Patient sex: F
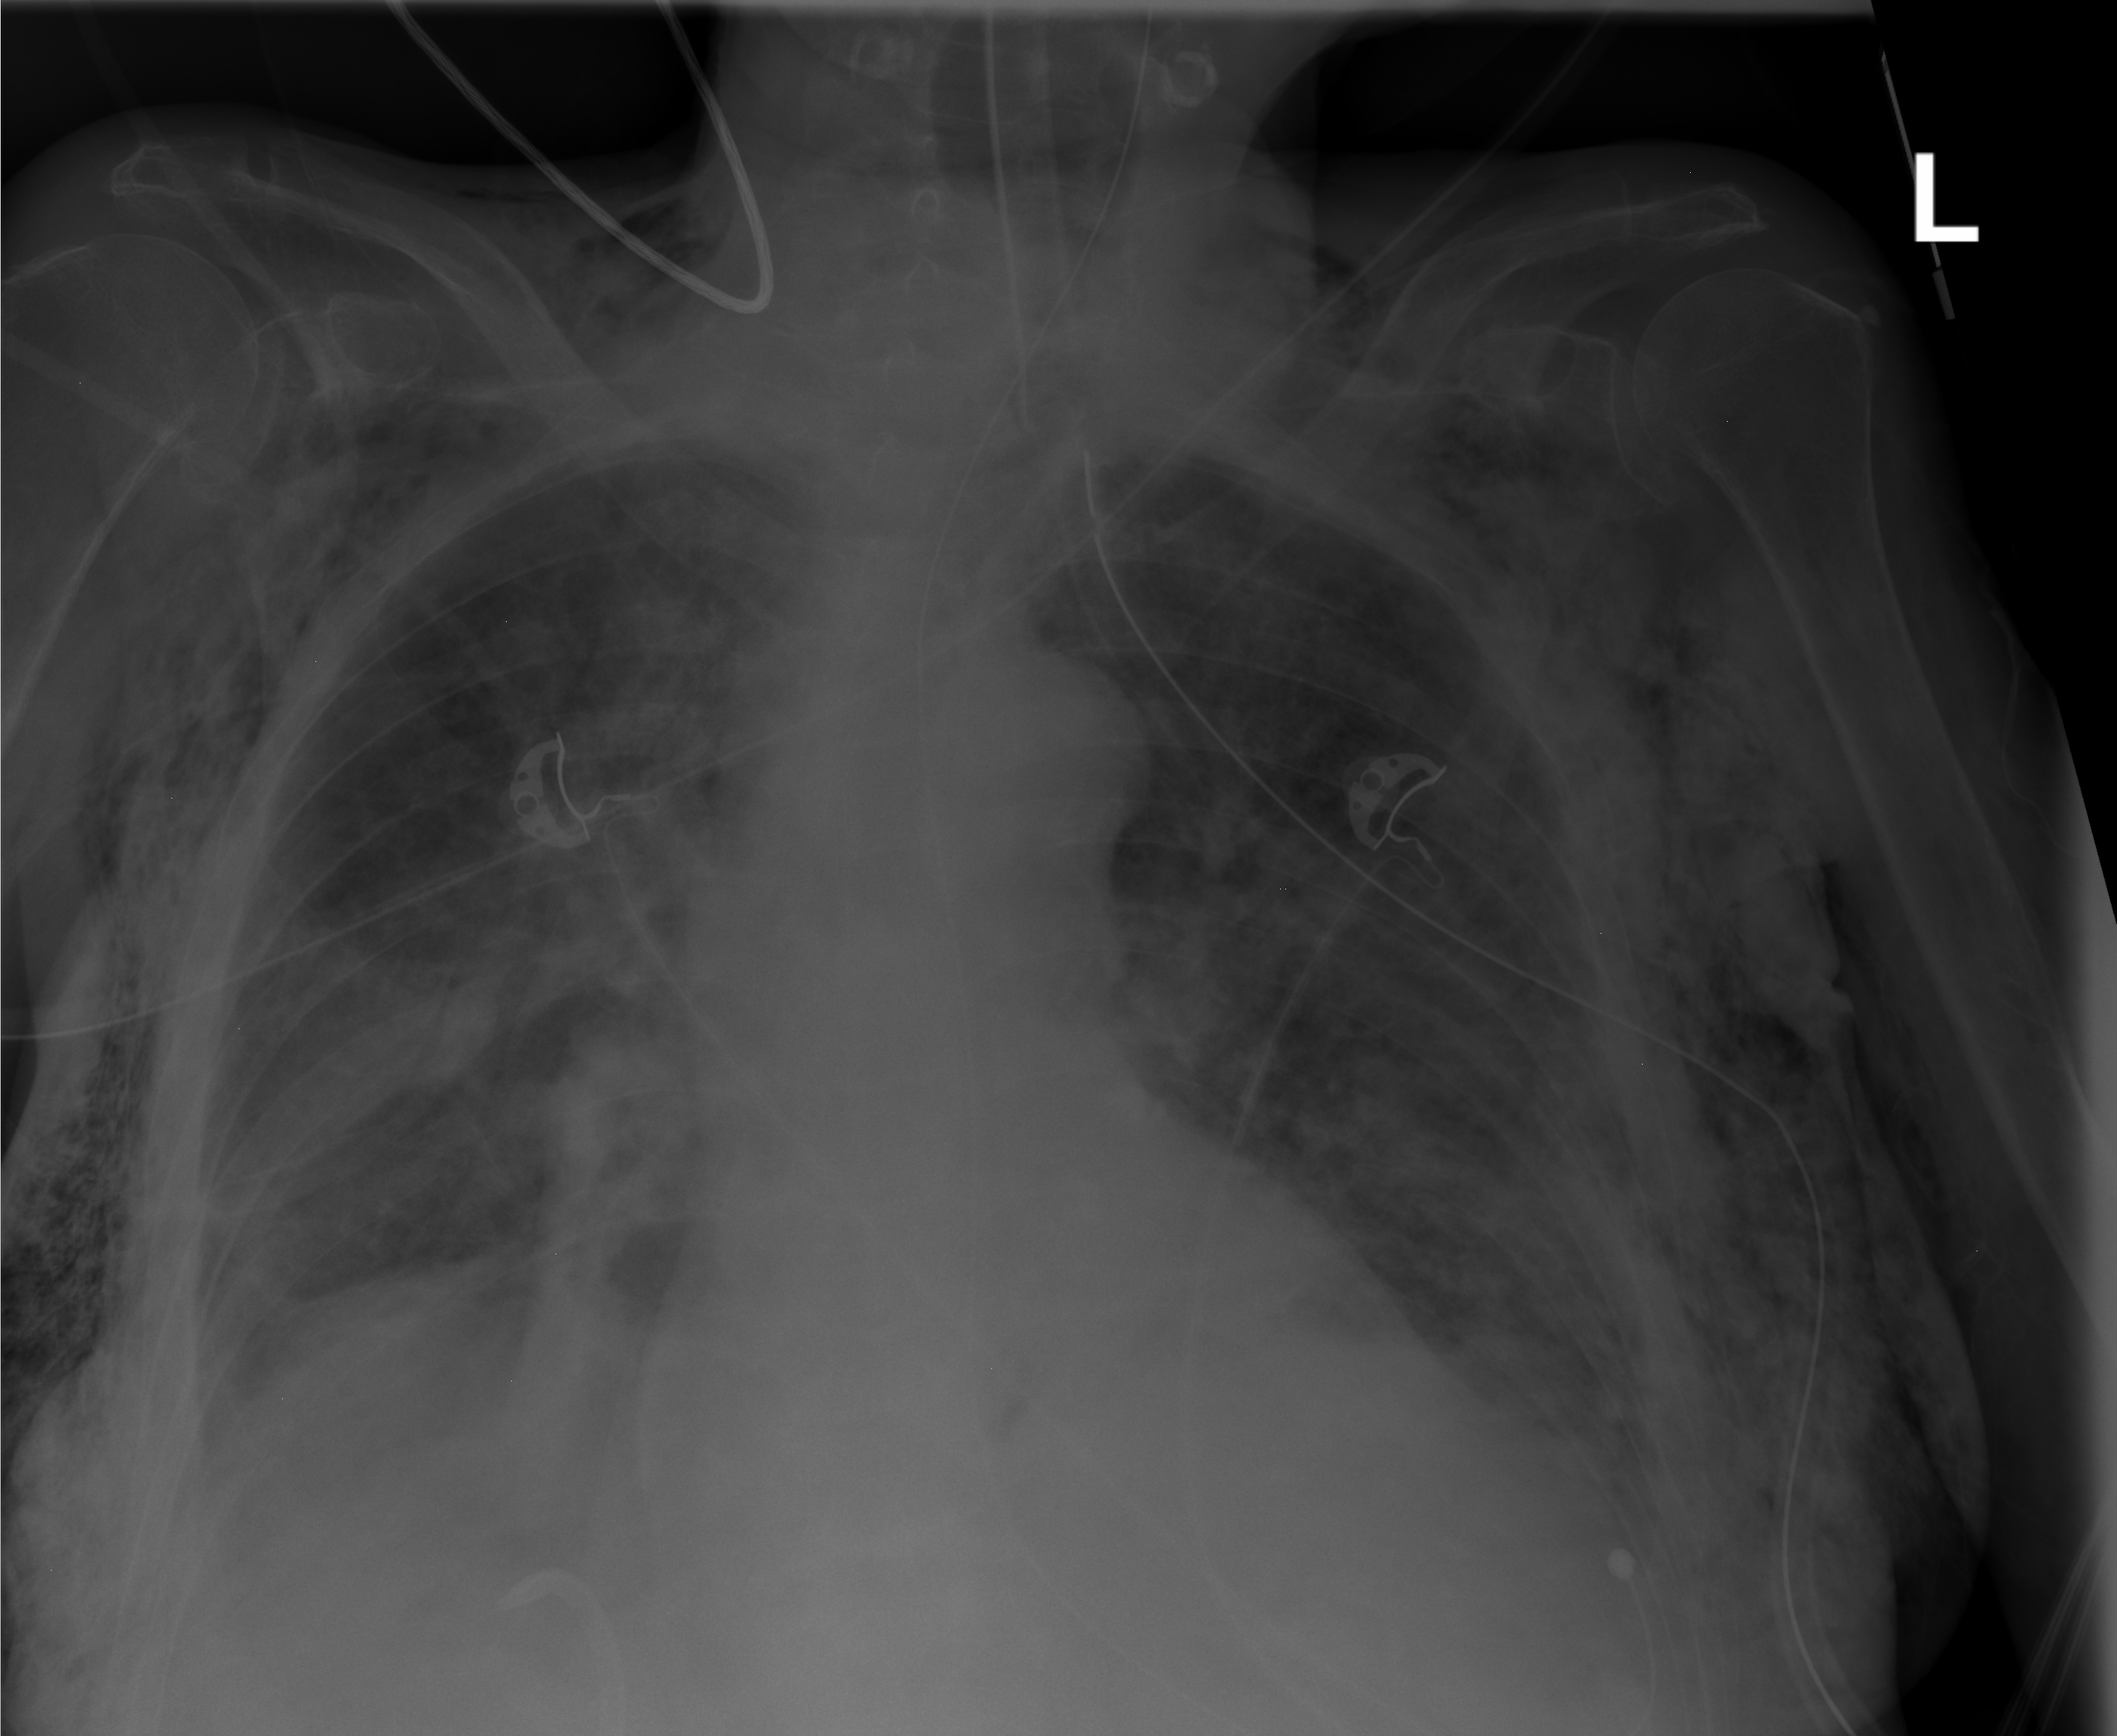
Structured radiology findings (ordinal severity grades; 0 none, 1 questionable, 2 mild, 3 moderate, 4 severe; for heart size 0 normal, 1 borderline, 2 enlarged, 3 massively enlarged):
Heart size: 0
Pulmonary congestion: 2
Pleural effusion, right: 2
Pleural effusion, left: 2
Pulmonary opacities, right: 3
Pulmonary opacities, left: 3
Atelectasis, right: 2
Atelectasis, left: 2